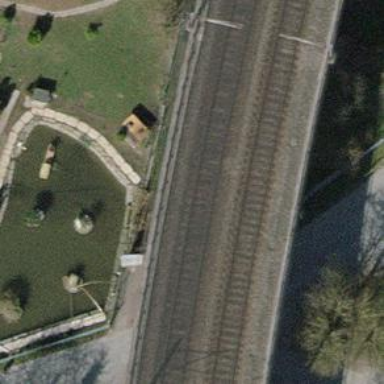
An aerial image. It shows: Railway bridge with electrified contact lines.